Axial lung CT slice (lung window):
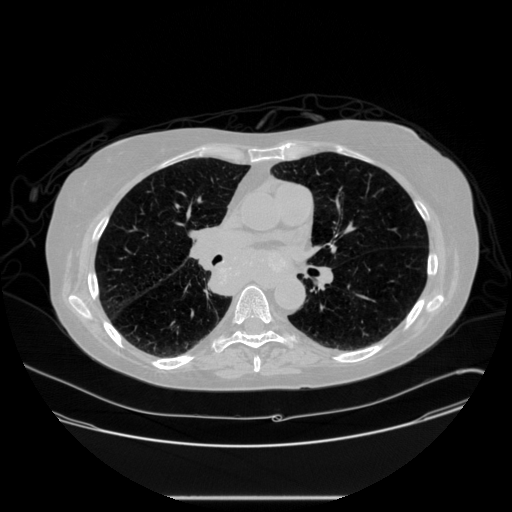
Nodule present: no